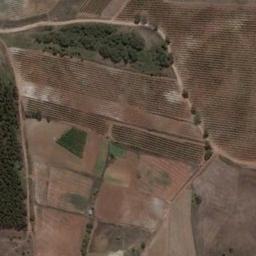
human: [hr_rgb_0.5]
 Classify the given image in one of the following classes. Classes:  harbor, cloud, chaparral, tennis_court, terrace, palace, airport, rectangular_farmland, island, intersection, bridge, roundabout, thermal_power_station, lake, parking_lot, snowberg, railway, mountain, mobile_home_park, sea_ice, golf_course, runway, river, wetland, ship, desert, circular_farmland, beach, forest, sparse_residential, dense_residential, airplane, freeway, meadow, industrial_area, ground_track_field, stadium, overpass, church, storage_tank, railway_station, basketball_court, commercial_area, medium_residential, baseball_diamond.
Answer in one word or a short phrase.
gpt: rectangular_farmland